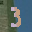
Label: 3